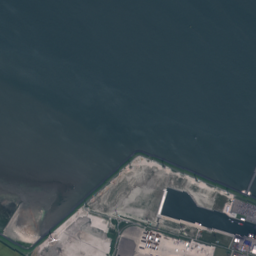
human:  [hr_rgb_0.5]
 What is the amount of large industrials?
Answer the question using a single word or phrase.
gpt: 2

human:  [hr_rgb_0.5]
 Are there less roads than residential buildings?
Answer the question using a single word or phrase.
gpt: no

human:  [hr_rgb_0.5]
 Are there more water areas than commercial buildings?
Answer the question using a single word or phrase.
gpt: no

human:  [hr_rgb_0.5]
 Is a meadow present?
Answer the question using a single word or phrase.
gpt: yes

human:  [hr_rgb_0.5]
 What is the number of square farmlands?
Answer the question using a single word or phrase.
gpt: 0

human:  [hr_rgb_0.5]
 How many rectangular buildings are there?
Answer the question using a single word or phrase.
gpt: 33

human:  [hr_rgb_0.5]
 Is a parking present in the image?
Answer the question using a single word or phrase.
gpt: yes

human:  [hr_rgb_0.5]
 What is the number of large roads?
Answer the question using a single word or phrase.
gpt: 0

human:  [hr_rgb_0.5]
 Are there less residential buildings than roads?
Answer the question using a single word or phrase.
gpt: yes

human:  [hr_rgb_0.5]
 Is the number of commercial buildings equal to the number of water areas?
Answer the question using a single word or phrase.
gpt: yes

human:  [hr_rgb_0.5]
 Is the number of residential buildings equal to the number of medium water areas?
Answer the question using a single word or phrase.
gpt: no

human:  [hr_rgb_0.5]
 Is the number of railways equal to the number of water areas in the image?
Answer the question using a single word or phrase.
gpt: no

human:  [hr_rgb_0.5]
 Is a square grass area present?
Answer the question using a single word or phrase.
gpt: no

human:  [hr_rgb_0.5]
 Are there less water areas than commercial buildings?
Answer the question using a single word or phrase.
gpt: no

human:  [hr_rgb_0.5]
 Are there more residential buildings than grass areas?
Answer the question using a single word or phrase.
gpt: yes

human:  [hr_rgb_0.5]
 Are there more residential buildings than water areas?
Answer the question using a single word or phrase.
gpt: yes

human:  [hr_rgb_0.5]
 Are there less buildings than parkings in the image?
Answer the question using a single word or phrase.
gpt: no

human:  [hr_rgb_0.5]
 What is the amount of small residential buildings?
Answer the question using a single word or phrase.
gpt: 26

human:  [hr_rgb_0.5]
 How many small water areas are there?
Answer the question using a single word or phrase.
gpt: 1

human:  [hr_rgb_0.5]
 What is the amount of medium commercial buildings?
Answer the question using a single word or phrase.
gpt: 0

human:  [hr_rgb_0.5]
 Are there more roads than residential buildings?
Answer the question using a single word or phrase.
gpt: yes

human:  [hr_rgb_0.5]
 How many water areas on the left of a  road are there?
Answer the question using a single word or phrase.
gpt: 3

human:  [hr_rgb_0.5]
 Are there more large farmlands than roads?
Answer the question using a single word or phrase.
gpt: no

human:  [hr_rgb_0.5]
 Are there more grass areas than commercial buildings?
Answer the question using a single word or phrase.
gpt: yes

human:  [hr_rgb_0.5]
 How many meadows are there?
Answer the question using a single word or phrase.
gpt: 1

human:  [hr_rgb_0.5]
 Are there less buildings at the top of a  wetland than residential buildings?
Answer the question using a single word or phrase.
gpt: yes

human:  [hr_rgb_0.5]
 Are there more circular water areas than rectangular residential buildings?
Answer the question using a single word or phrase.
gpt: no

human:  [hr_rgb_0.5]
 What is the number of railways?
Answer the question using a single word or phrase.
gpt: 1

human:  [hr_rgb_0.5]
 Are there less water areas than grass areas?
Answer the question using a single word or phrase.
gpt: yes

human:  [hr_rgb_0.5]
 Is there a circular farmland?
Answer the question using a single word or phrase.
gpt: no

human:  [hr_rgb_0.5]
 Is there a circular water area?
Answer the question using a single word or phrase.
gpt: no

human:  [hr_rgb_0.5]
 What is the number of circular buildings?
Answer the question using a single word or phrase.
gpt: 3

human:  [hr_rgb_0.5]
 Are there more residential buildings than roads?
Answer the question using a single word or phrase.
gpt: no

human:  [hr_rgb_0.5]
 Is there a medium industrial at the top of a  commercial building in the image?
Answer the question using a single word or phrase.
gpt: yes

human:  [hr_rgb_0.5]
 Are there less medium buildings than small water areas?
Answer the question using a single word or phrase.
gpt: no

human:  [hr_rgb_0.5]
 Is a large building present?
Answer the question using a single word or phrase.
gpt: yes